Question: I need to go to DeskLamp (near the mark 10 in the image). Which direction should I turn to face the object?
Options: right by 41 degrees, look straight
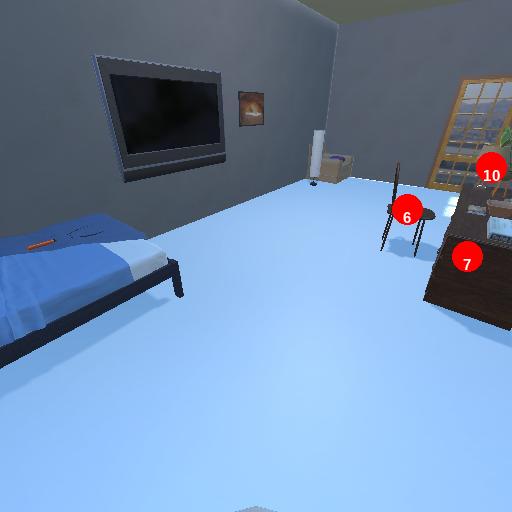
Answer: right by 41 degrees